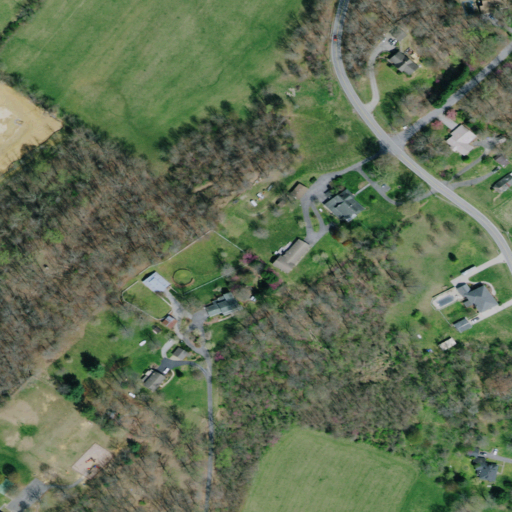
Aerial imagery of ridge(s) in Tennessee named Miller Ridge containing deciduous forest, pasture, open development, low intensity development, and high intensity development